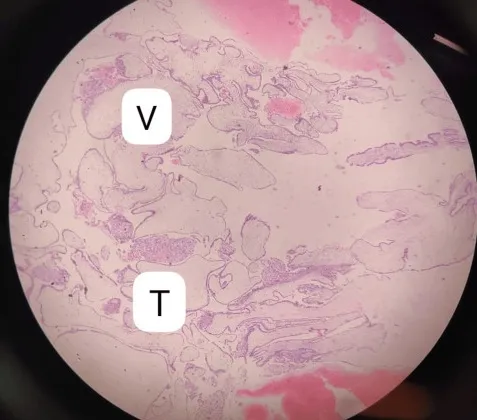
Histology image of the hydatidiform cyst. V: Proliferation of villi with edematous stroma; T: Trophoblastic cell proliferation.
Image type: pathology (h&e)